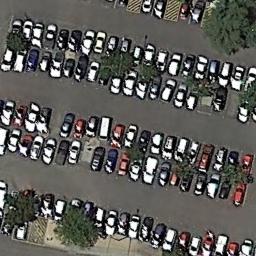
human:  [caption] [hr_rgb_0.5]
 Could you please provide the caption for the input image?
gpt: There are many yellow signs in the parking lot .

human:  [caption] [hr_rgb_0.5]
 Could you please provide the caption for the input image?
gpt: There are many cars in the parking lot .

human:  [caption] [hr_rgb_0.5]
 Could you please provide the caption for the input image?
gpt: The parking lot has some cars arranged neatly in lines and some trees are among cars .

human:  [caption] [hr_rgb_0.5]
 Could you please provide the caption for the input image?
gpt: The parking lot is full of cars next to some trees .

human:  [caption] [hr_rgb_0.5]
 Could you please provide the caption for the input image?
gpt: There are many cars on the parking lot .